Interaction volume radius: 10 \u00c5
Interaction volume height: 40 \u00c5
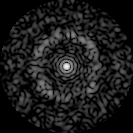
Disorder parameter: 0.7837